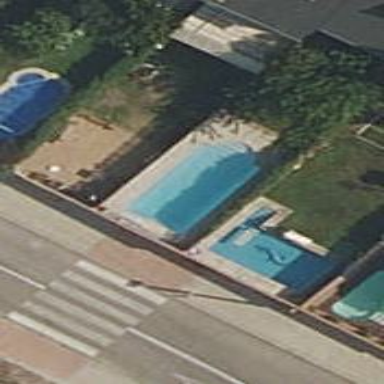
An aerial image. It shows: Swimming pool located in leisure land.